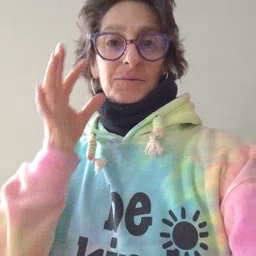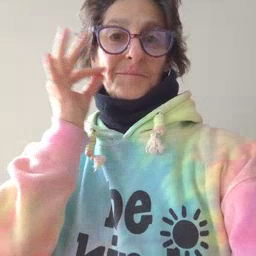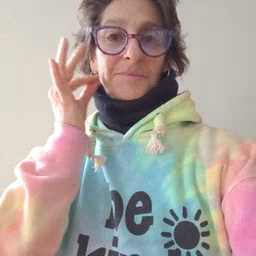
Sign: kitty